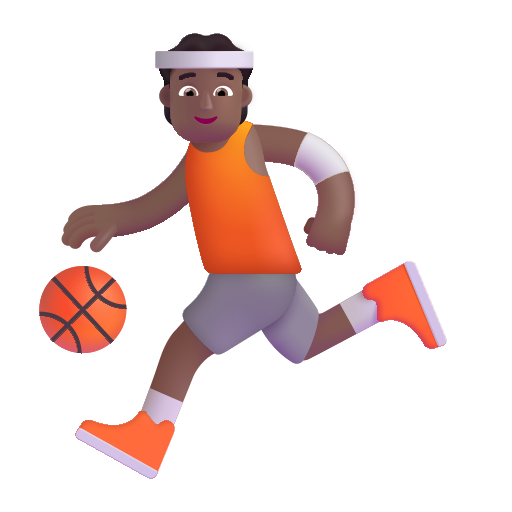
person bouncing ball color  dark